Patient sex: M
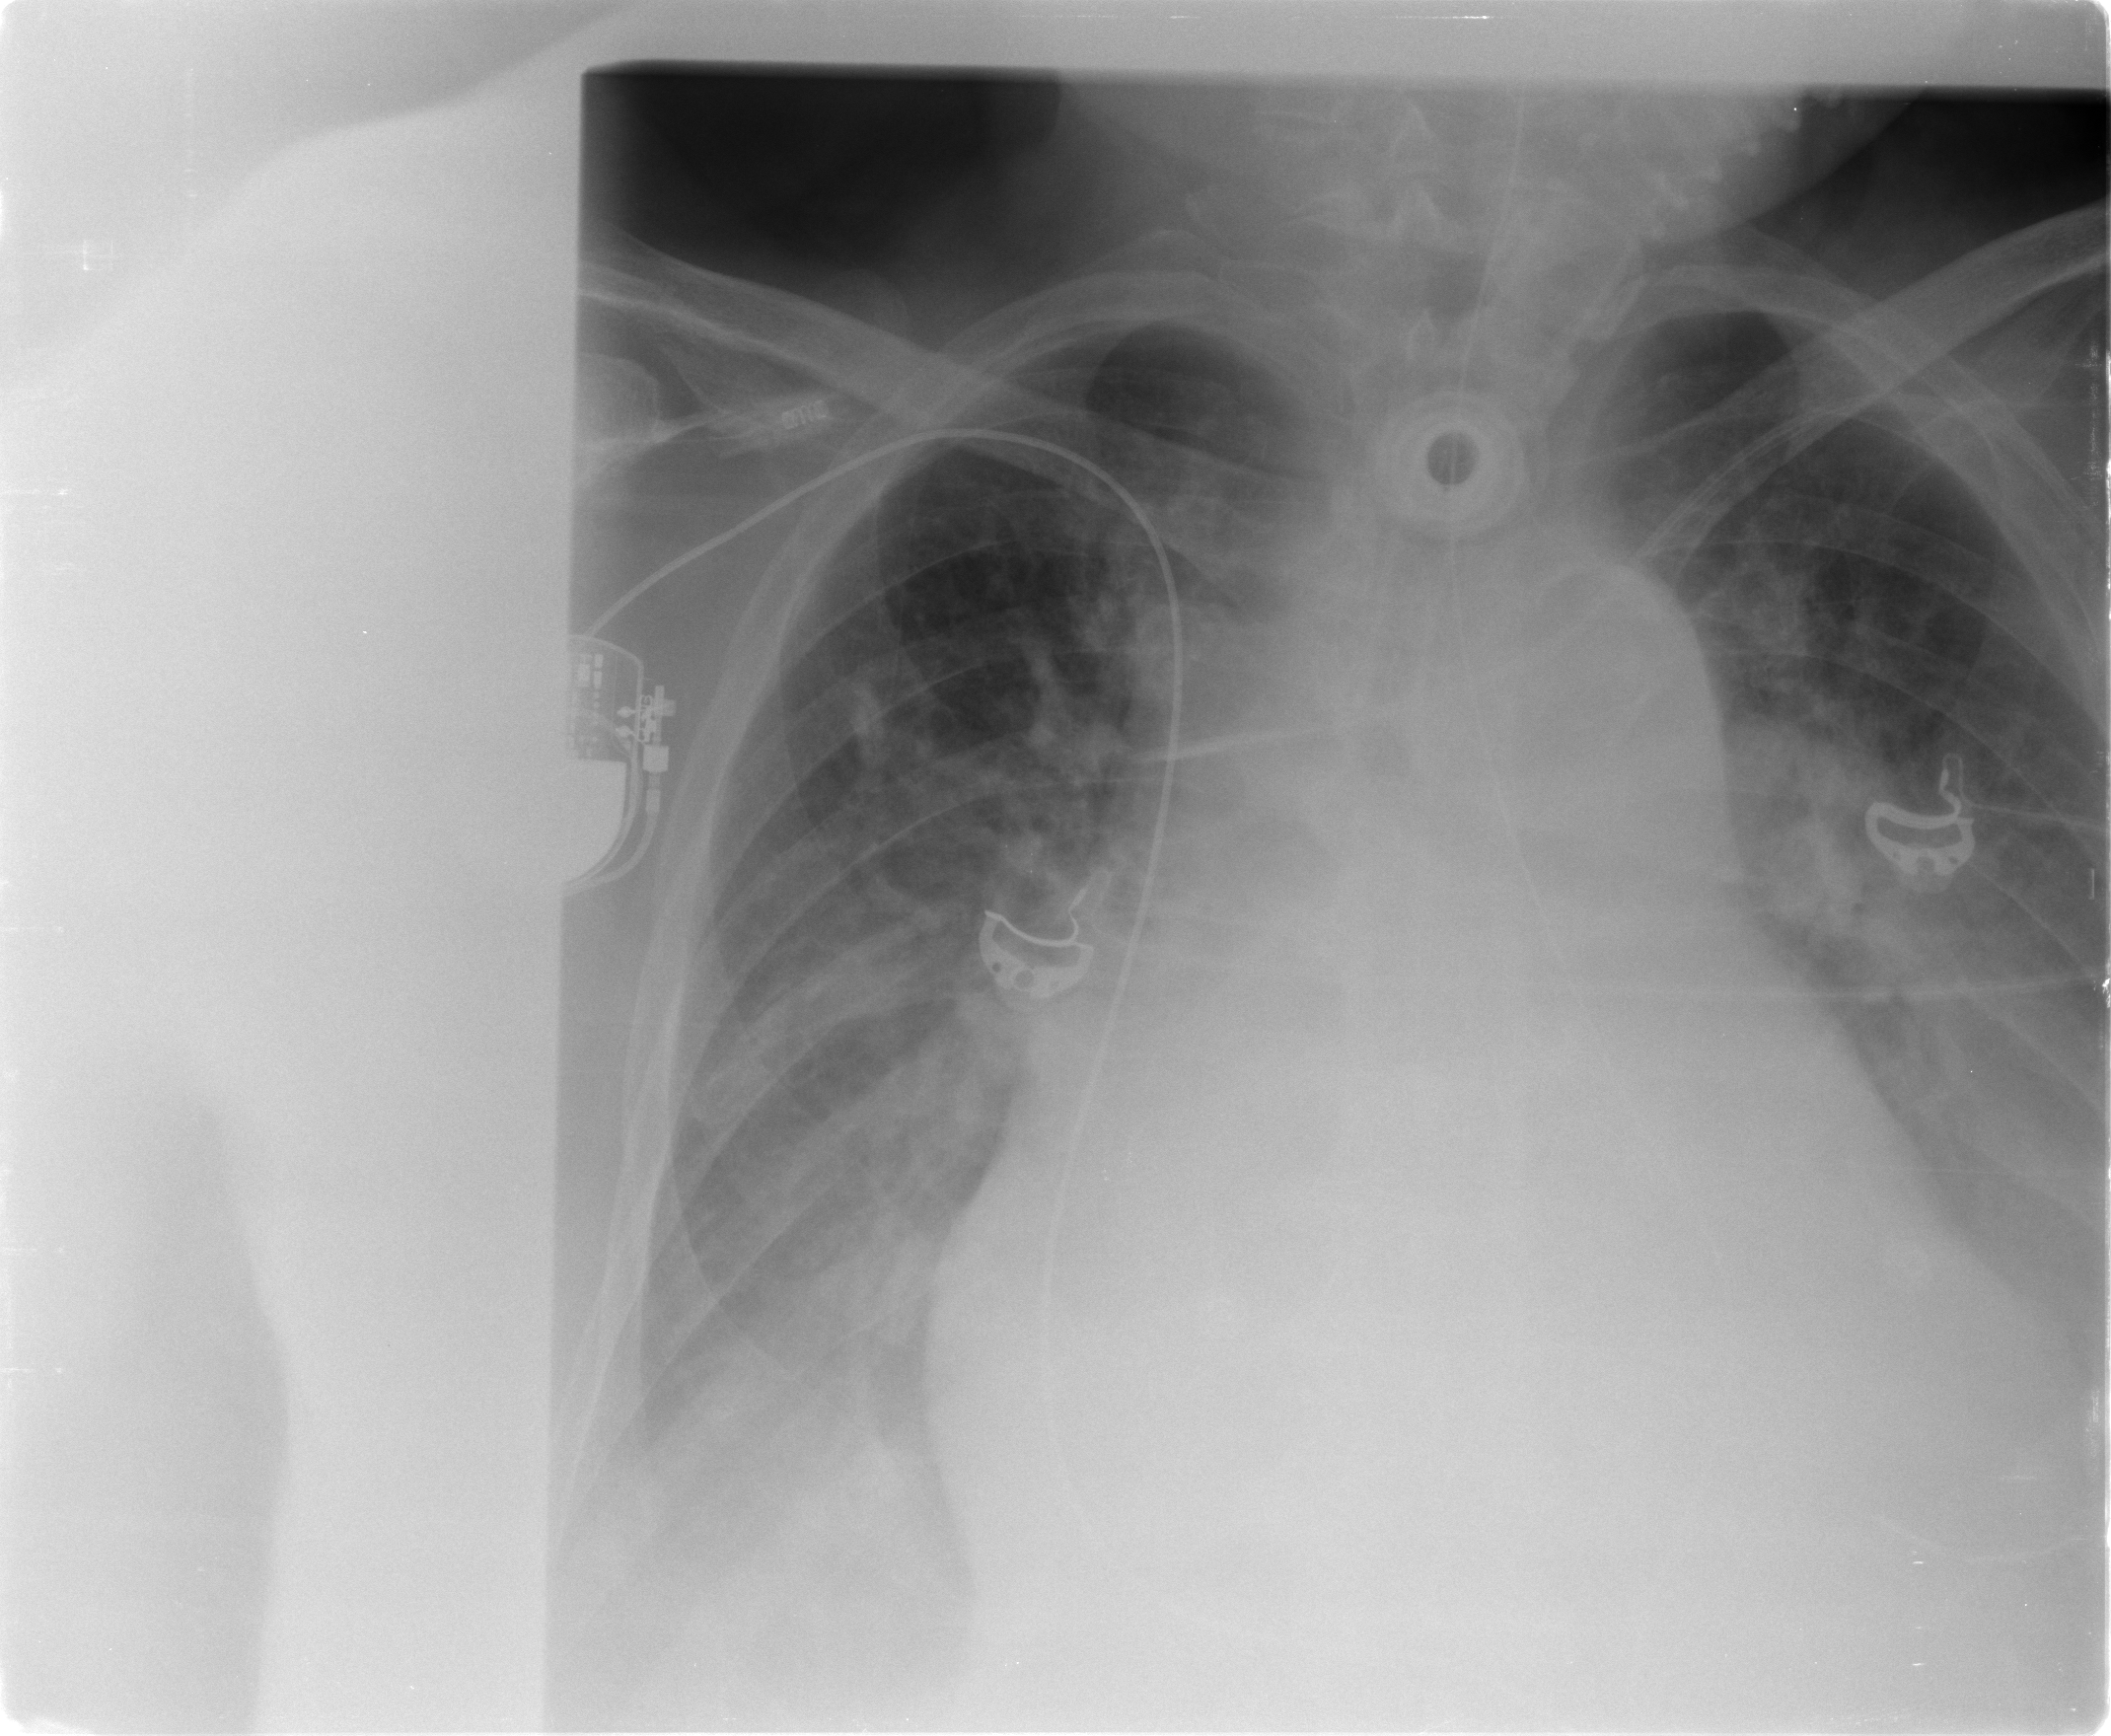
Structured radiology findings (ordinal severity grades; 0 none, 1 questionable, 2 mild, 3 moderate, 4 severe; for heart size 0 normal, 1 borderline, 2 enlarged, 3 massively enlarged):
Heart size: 3
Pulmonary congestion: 2
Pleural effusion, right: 3
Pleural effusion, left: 3
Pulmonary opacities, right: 2
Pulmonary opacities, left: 2
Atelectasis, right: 2
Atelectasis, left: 2